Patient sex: M
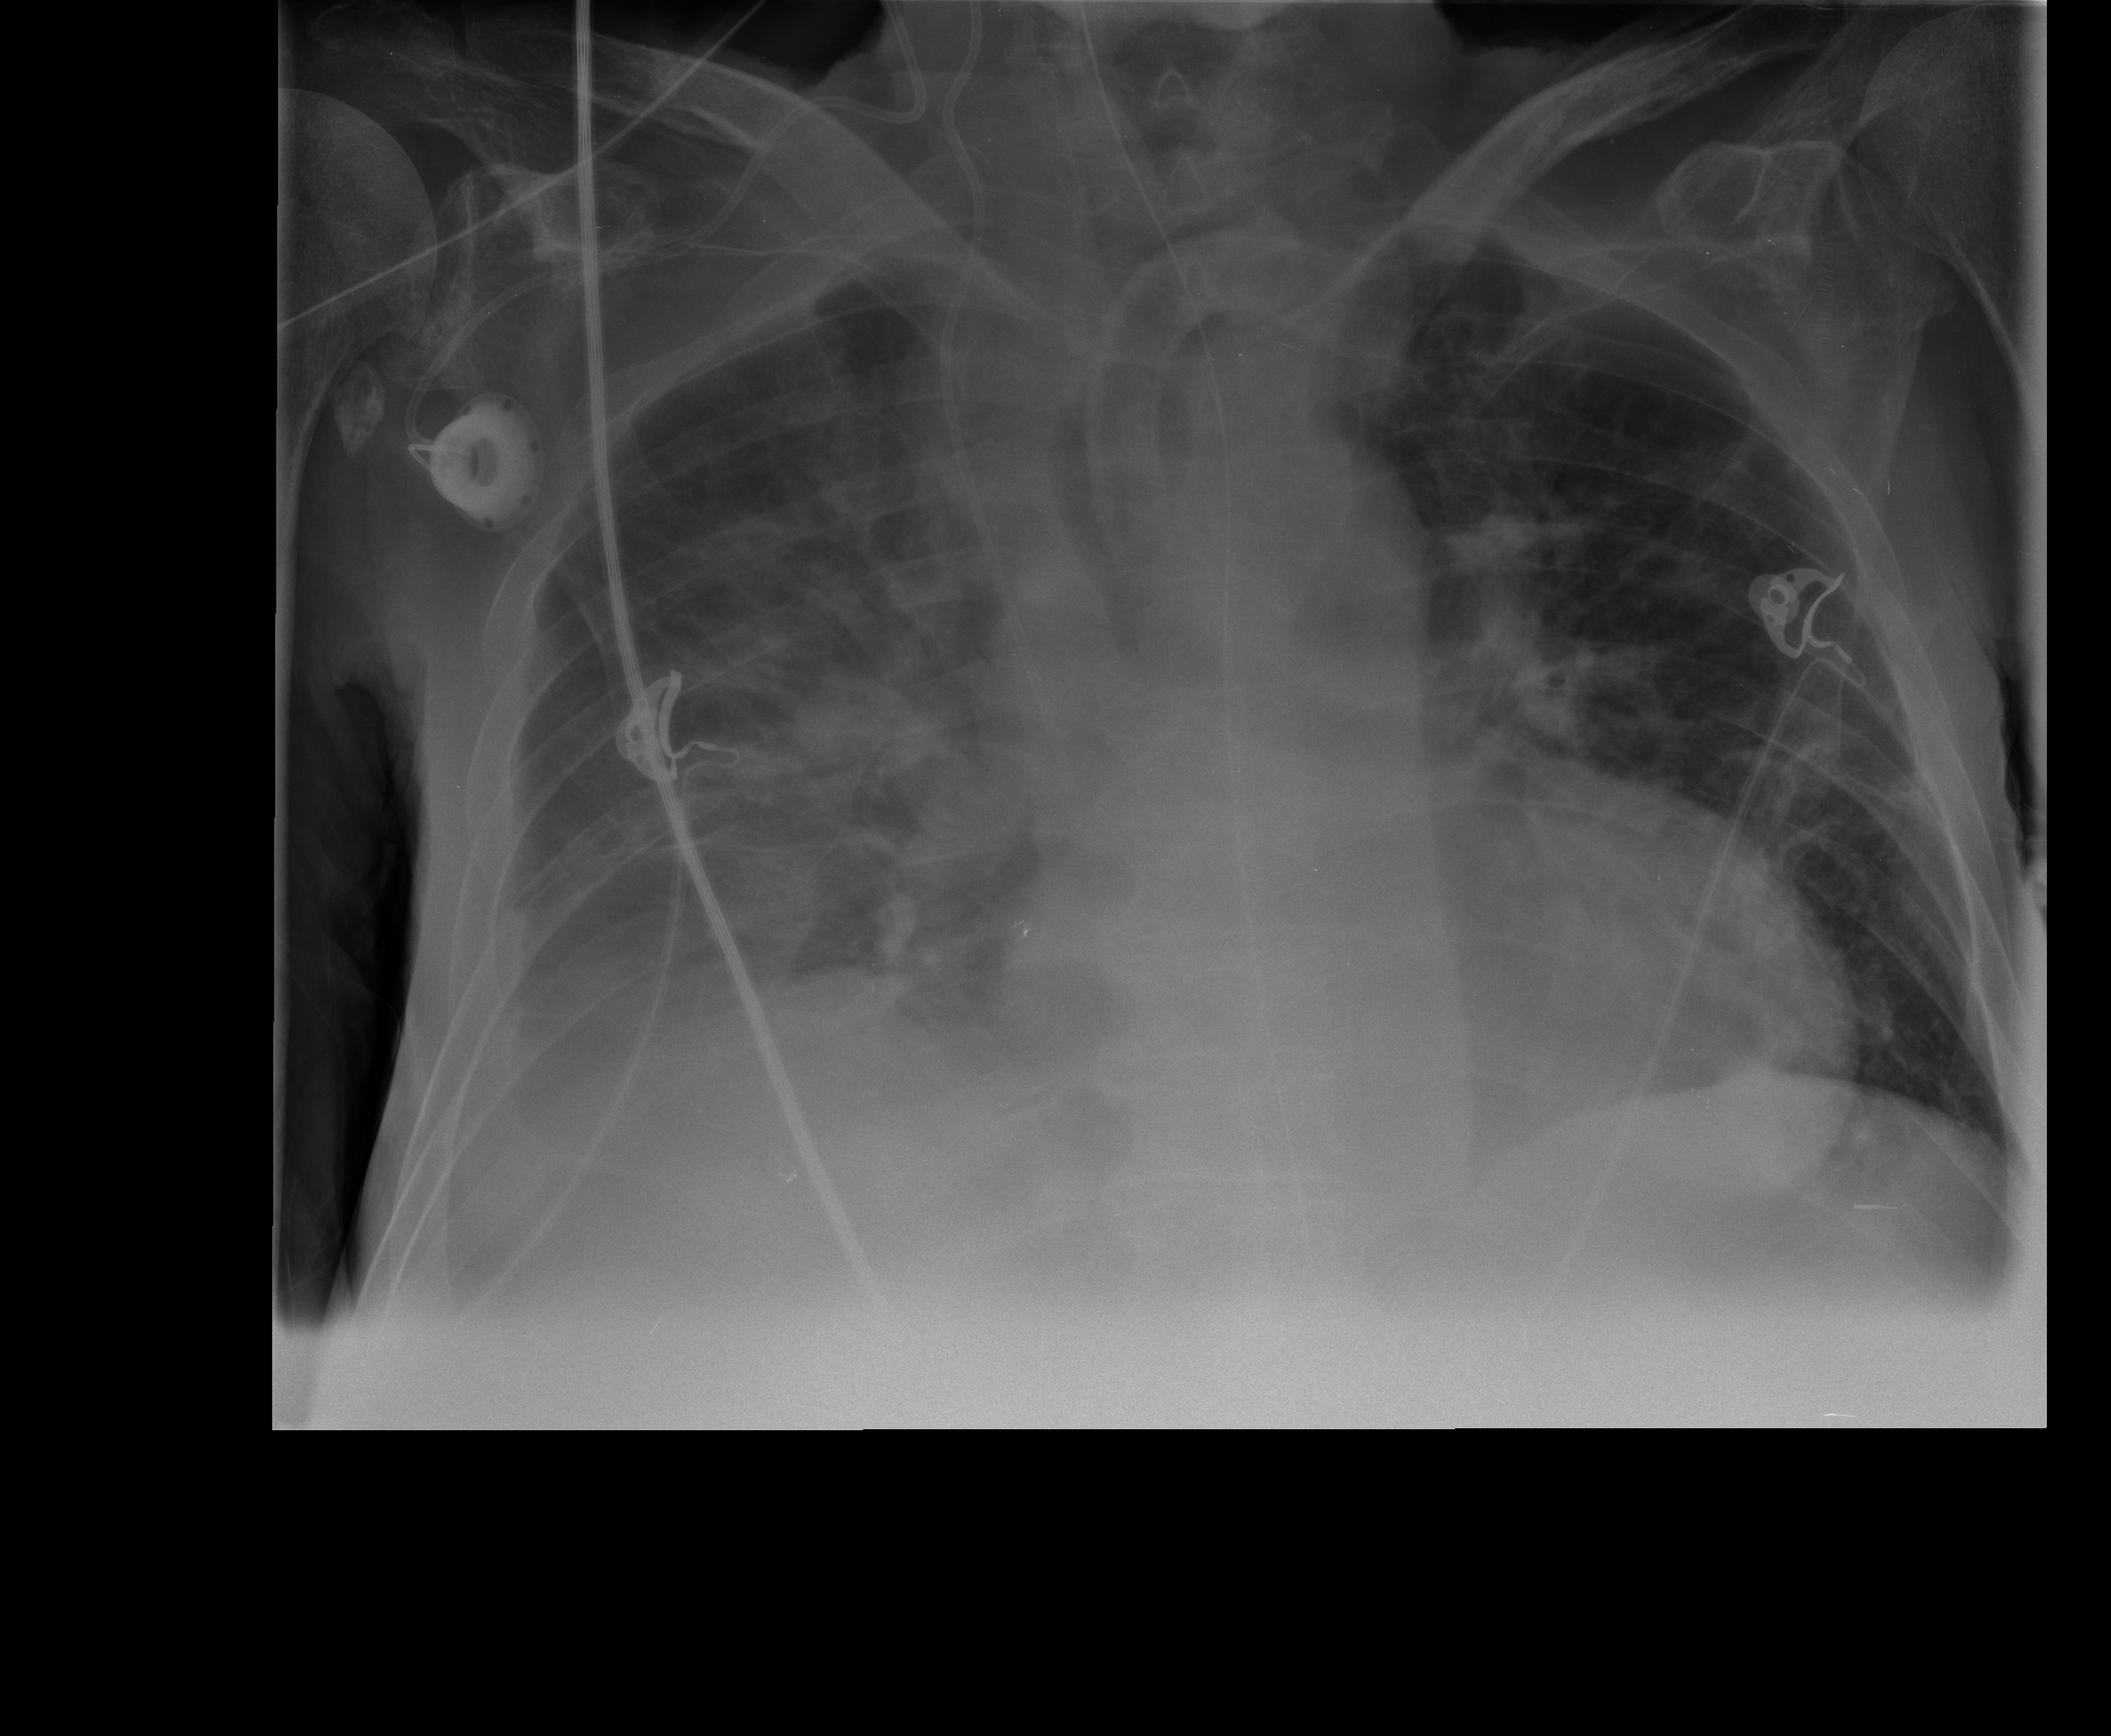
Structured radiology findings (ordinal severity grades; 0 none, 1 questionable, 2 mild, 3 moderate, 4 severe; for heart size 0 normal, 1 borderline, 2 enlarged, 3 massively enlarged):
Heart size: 2
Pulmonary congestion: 2
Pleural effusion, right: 2
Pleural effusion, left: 0
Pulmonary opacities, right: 1
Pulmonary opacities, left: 0
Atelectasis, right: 3
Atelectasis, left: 1